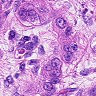
Metastatic tissue present: yes